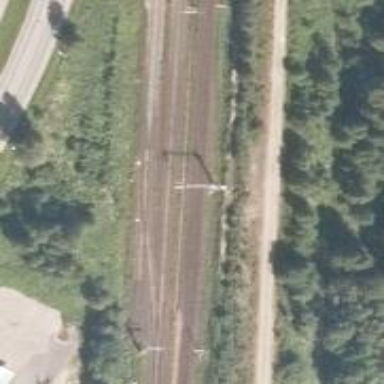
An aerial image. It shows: Rail spur service.